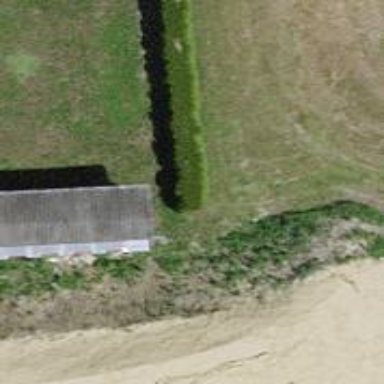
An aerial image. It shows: Retaining wall.